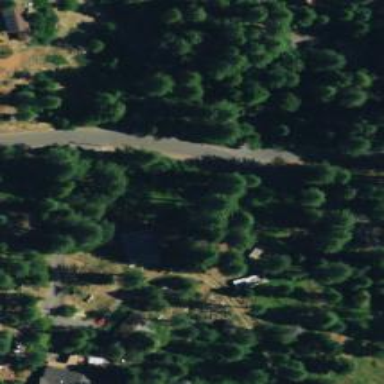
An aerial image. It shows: Culvert tunnel.